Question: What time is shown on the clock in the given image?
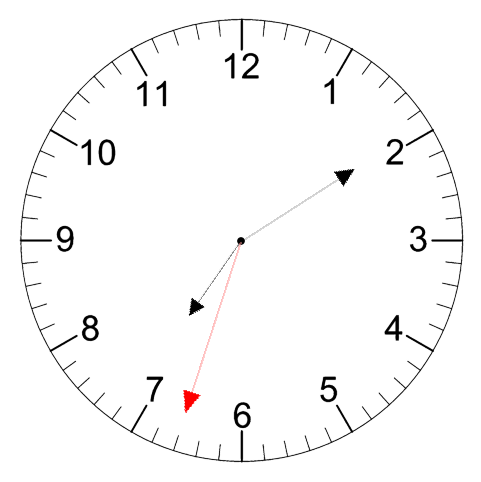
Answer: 07:09:33